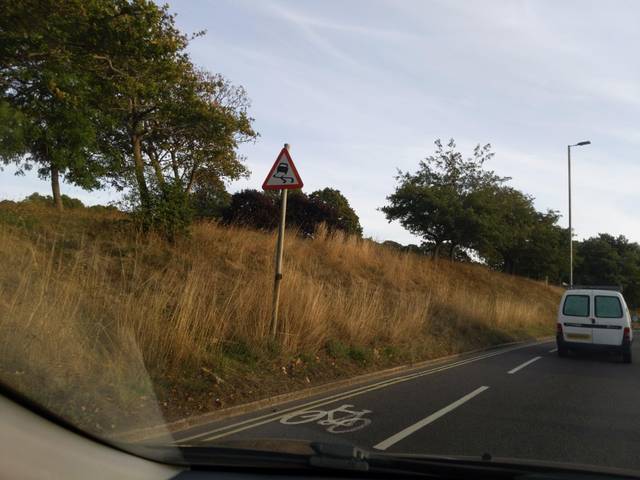
Region: United Kingdom
Coordinates: 50.377, -4.176